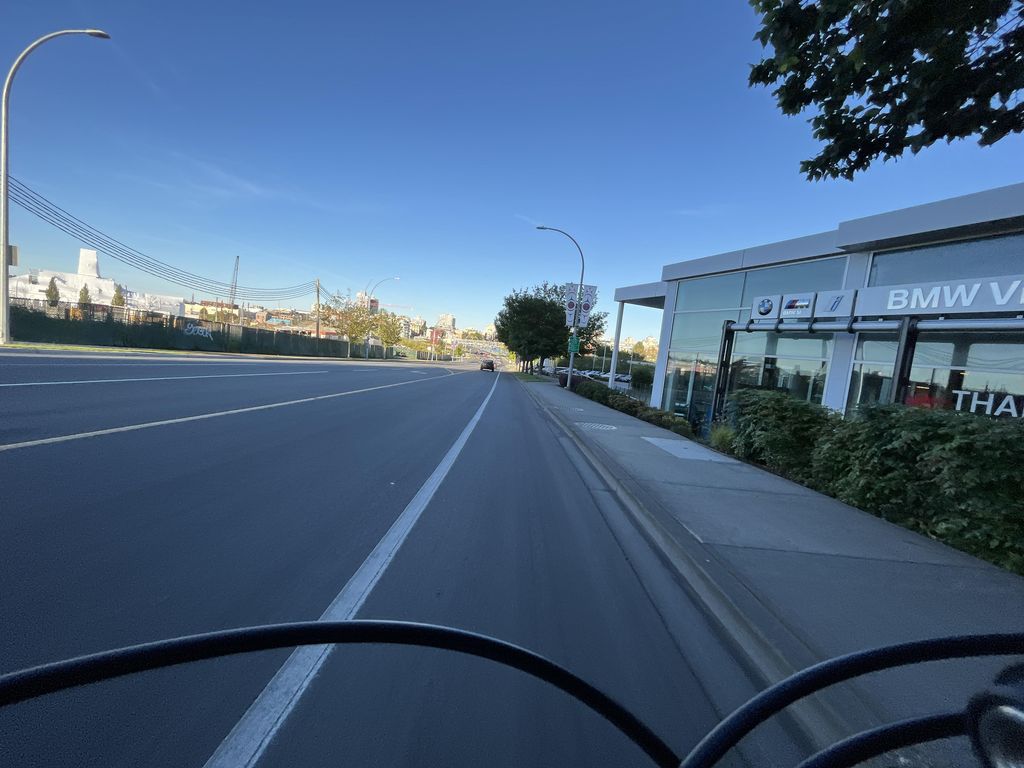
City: victoria